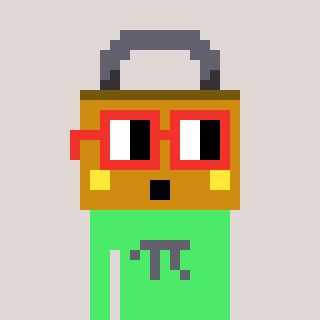
a pixel art character with square red glasses, a lock-shaped head and a teal-colored body on a warm background